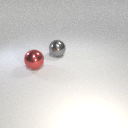
large gray metal sphere behind large red metal sphere